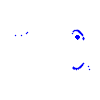
Particle: kaon